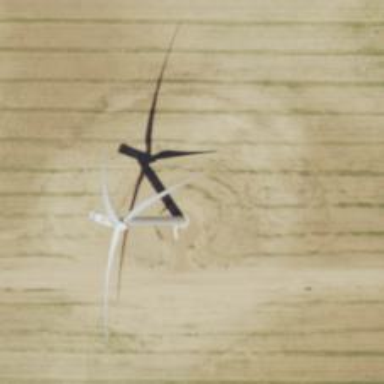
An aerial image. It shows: Wind generator powered by Vestas horizontal axis wind turbine.